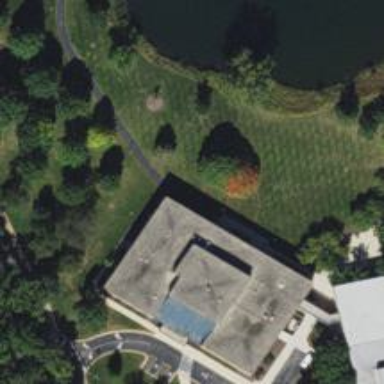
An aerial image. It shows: College building.